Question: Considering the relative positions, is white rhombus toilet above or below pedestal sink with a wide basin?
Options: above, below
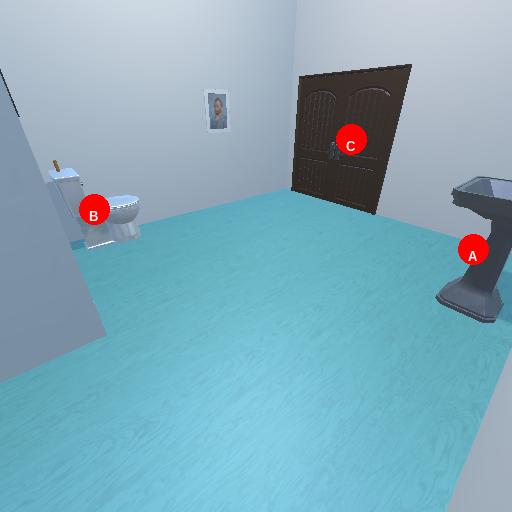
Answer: above